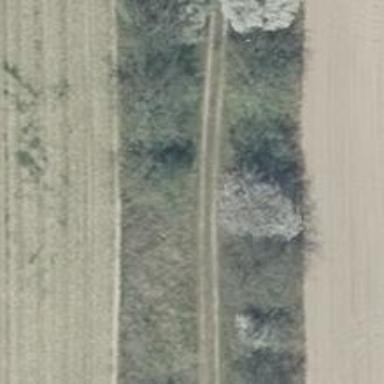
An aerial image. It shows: Row of deciduous broadleaved trees.